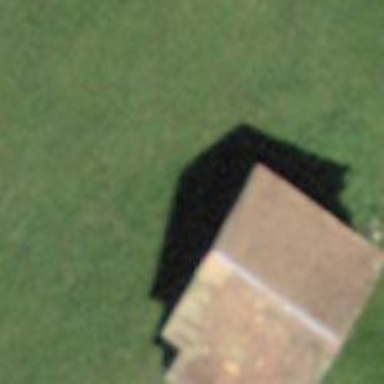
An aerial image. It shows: Barn.